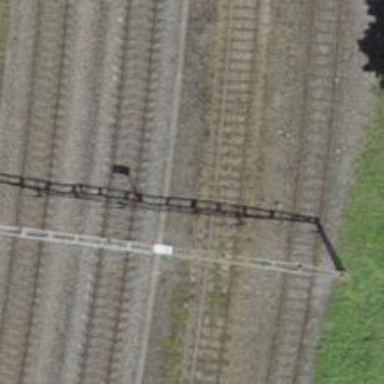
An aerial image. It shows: Single railway track with electrified contact line. It is spur track.